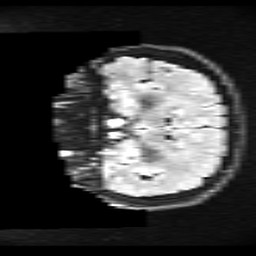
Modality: FLAIR
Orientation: coronal
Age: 33
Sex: female
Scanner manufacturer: ge
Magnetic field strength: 3 T
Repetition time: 11 s
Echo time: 0.1497 s